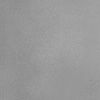
Atmospheric dust classification: dusty